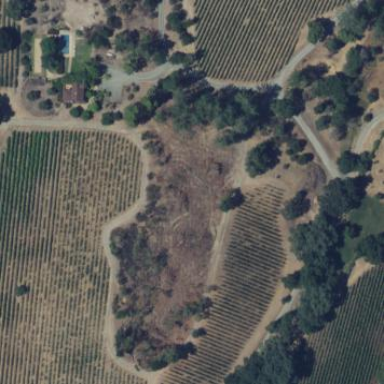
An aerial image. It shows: Vineyard with grape crops.